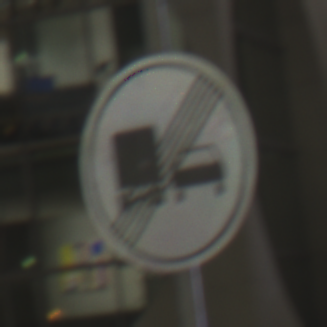
Verkehrszeichen: EndeUeberholverbotKraftfahrzeuge
Umgebung: Outdoor, Urban
Tageszeit: Night
Wetter: PartlyCloudy
Licht: Artificial
Jahreszeit: NotSpecified
Kontrast: HighContrast